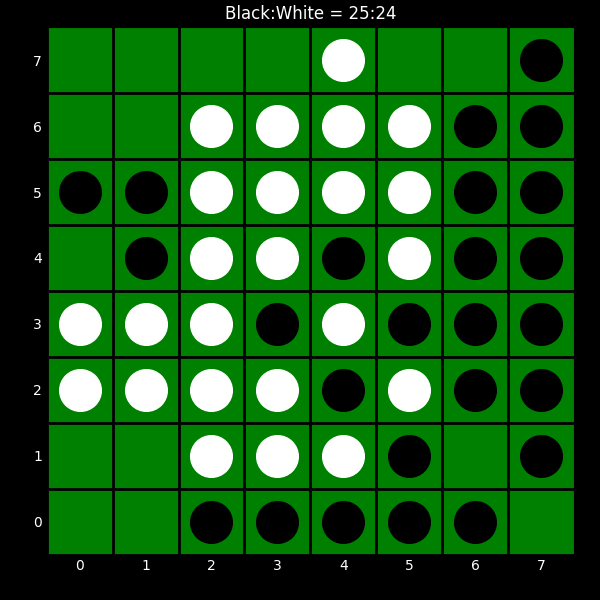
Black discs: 25
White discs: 24